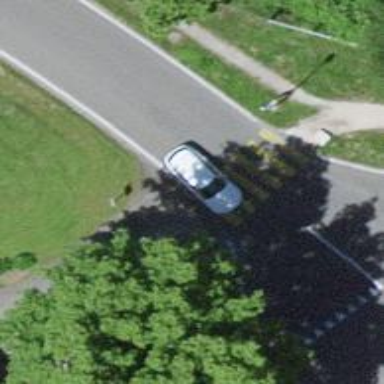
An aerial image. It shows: Marked crossing on the road.